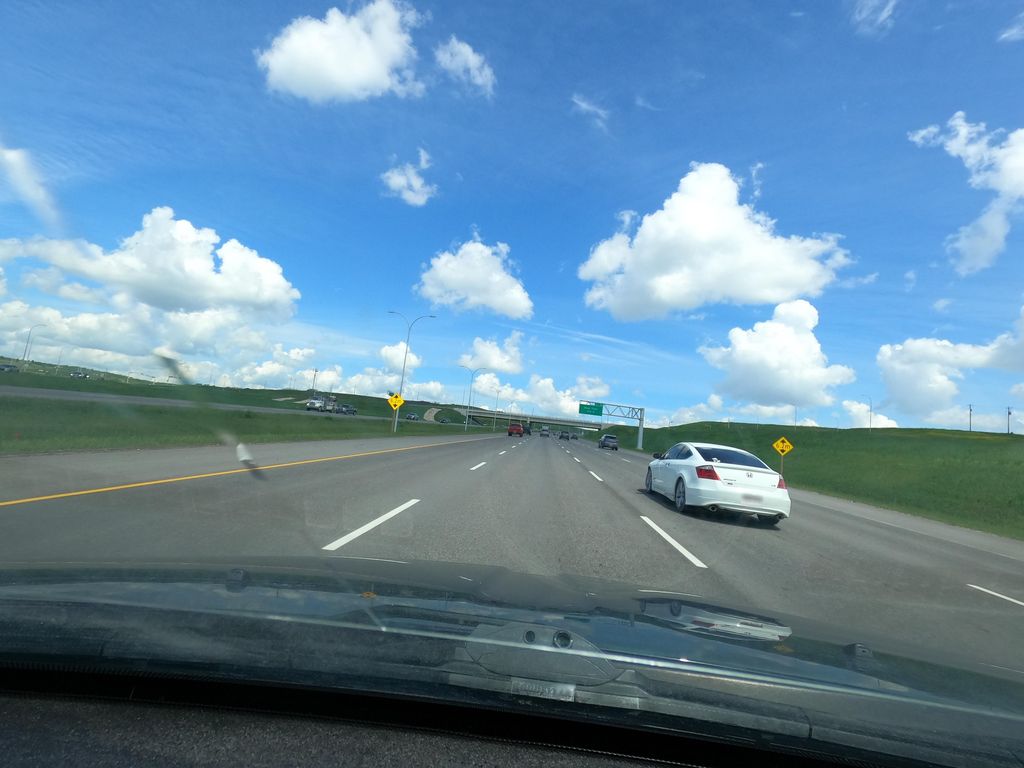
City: calgary